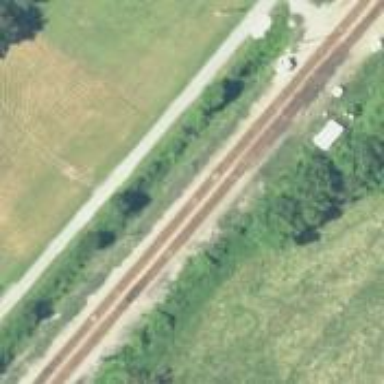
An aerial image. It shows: Siding railway track with interlaced rails.